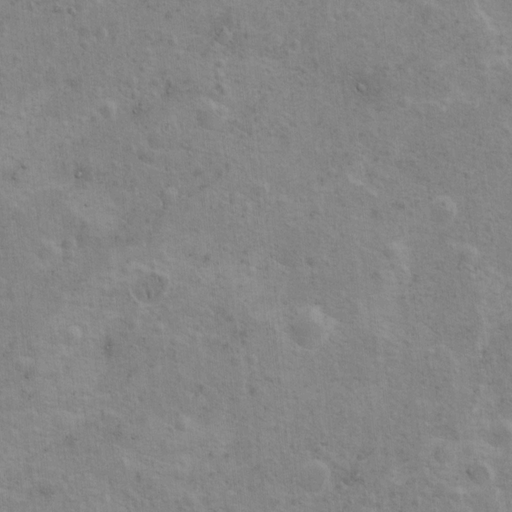
Classes present: Background